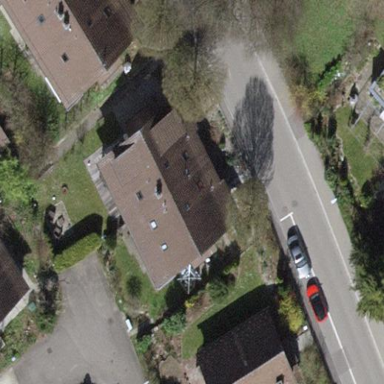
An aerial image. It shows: Building with tile roof.